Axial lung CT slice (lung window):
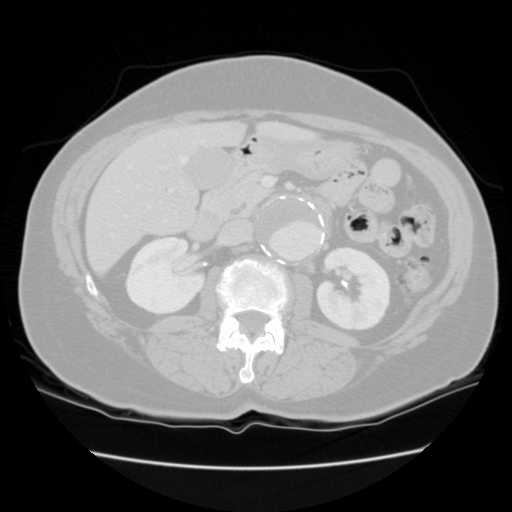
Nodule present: no